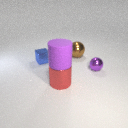
large brown metal sphere to the right of small blue metal cube